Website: lowes
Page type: address-validator
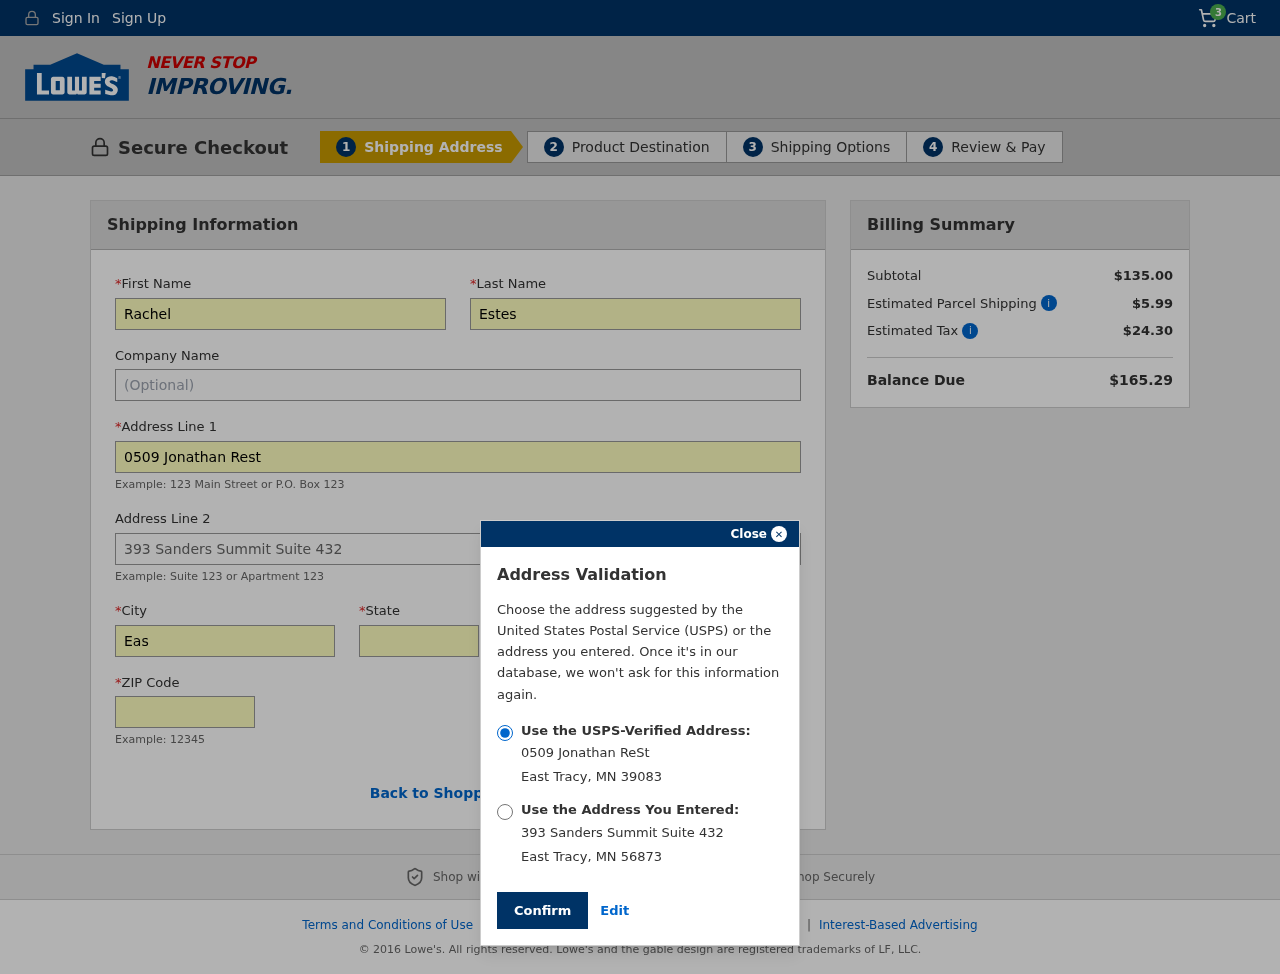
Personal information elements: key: PII_CITY
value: East Tracy
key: PII_FIRSTNAME
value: Rachel
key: PII_LASTNAME
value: Estes
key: PII_POSTCODE
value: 39083
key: PII_POSTCODE2
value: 56873
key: PII_STATE
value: Minnesota
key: PII_STATE_ABBR
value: MN
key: PII_STREET
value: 0509 Jonathan ReSt
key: PII_STREET
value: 0509 Jonathan Rest
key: PII_STREET2
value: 393 Sanders Summit Suite 432
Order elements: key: ORDER_NUM_ITEMS
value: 3
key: ORDER_SUBTOTAL
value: $135.00
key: ORDER_SHIPPING_COST
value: $5.99
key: ORDER_TAX
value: $24.30
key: ORDER_TOTAL
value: $165.29